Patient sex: F
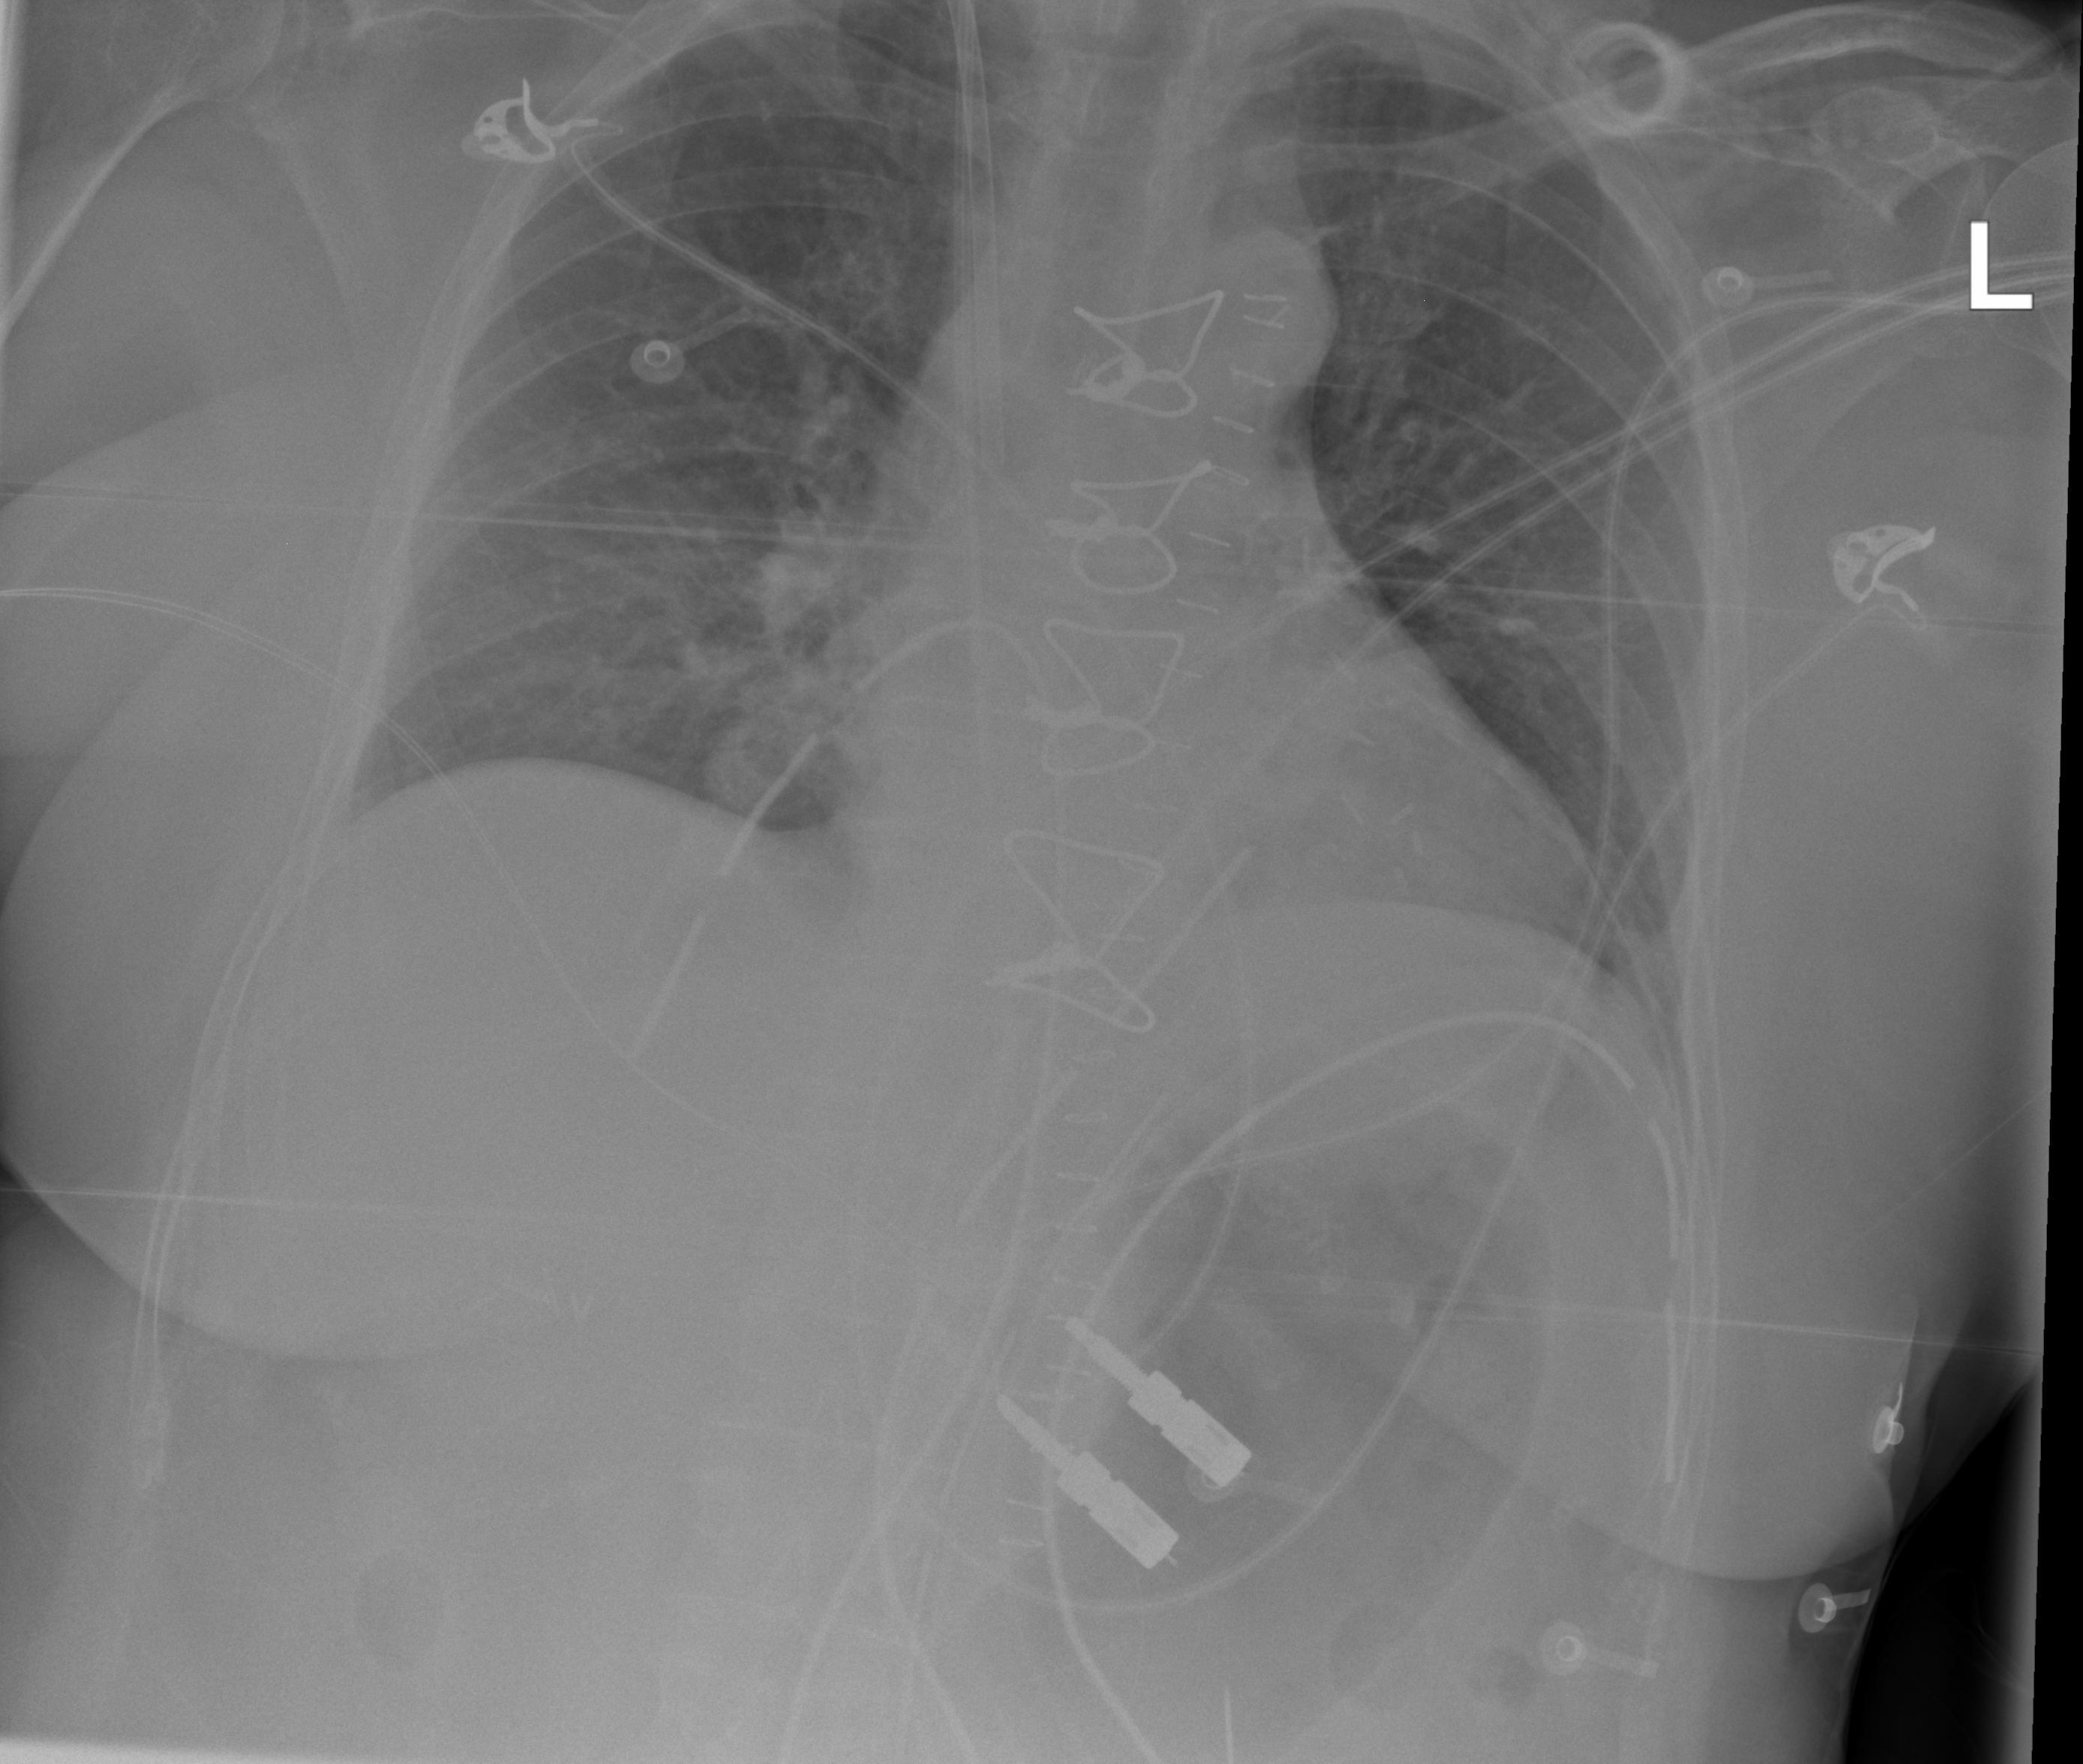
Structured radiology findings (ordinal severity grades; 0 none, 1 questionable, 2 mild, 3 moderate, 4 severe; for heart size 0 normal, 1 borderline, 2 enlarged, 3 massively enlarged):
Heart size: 0
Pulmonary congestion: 2
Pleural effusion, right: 0
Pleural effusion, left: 0
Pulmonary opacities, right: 0
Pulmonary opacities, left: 0
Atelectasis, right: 1
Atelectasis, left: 1